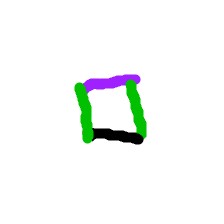
Shape: square